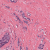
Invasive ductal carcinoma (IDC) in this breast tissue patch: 1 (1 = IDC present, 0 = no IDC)